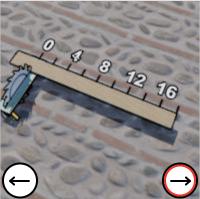
Task: length
Answer: 18
First scale value: 4.0